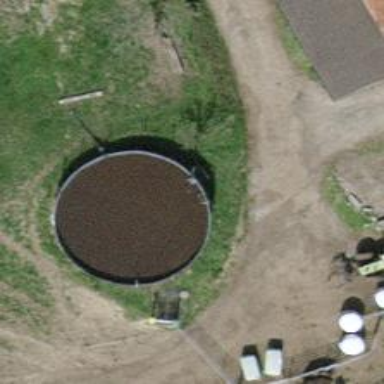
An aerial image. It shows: Storage tank with man-made structure.